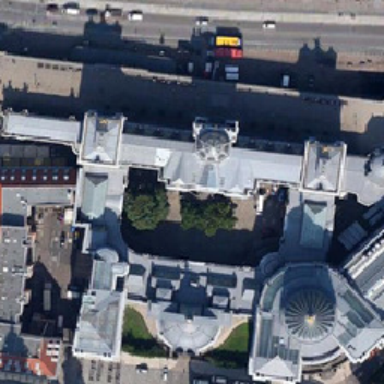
Many green plants with churches in it .